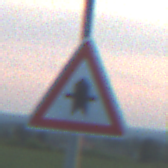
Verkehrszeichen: Vorfahrt
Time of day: SunriseSunset
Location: Outdoor (Nature)
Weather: PartlyCloudy
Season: NotSpecified
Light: Natural